Question: I'm using with . i need to add listener for summary row click event. Is there are any event for summary row click.
'''
Ext.create('Ext.grid.Panel', {
features:[
Ext.create('Ext.grid.feature.GroupingSummary',{
ftype: 'groupingsummary'
})
],
'''

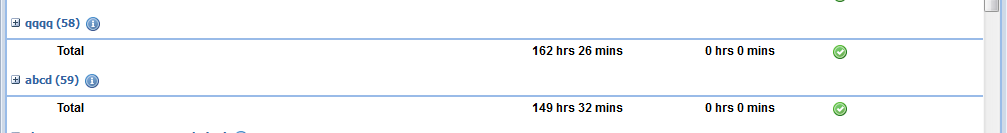
Answer: As far as I can tell, there's nothing built-in to do that. You will have to catch the click event on the summary element yourself. That remains relatively easy. Things get complicated if you need to know the group of the summary that has been clicked...
You can use the <URL> method of the feature. For that, you'll need to keep a reference to the grouping feature instance and, the joyful part, you'll have to find the group header element that matches the clicked summary element. To spice things up even a little more, the markup for group and summary elements seems to have changed drastically in Ext 4.2.
Here's the code of a listener (on the click event of summary element) which does all that.
'''
function(e, target) {
// Find group element (header), for the clicked summary
var groupEl;
if (Ext.getVersion().isLessThan('4.2')) {
// Life used to be easy with everything being a row
// in the table (actual rows, group headers,
// summary row)...
groupEl = Ext.fly(target).prev('.x-grid-group-hd');
} else {
// But from Ext4.2, everything became complicated.
// Group headers & summary row seem to be embedded
// in the next or previous regular row... Since I
// haven't entirely understood the logic behind, I
// cannot guarantee this will work with all possible
// cases...
var row = Ext.fly(target).up('.x-grid-row');
while (row && !groupEl) {
groupEl = row.down('.x-grid-group-hd');
row = row.prev('.x-grid-row');
}
}
// We can get the group name from the group element,
// but we need a reference to the grouping feature
// instance...
var groupName = groupingSummary.getGroupName(groupEl);
// Here you are...
console.log('Group clicked: ' + groupName);
}
'''
And here's a complete example, based on the grouping summary grid example from the doc.
'''
Ext.define('TestResult', {
extend: 'Ext.data.Model',
fields: ['student', 'subject', {
name: 'mark',
type: 'int'
}]
});
var groupingSummary = Ext.create('Ext.grid.feature.GroupingSummary', {
groupHeaderTpl: 'Subject: {name}',
ftype: 'groupingsummary'
});
Ext.create('Ext.grid.Panel', {
width: 200,
height: 240,
renderTo: document.body,
features: [groupingSummary],
store: {
model: 'TestResult',
groupField: 'subject',
data: [{
student: 'Student 1',
subject: 'Math',
mark: 84
},{
student: 'Student 1',
subject: 'Science',
mark: 72
},{
student: 'Student 2',
subject: 'Math',
mark: 96
},{
student: 'Student 2',
subject: 'Science',
mark: 68
}]
},
columns: [{
dataIndex: 'student',
text: 'Name',
summaryType: 'count',
summaryRenderer: function(value){
return Ext.String.format('{0} student{1}', value, value !== 1 ? 's' : '');
}
}, {
dataIndex: 'mark',
text: 'Mark',
summaryType: 'average'
}]
,listeners: {
click: {
element: 'body'
,delegate: '.x-grid-row-summary'
,fn: function(e, target) {
// Find group element (header), for the clicked summary
var groupEl;
if (Ext.getVersion().isLessThan('4.2')) {
// Life used to be easy with everything being a row
// in the table (actual rows, group headers,
// summary row)...
groupEl = Ext.fly(target).prev('.x-grid-group-hd');
} else {
// But from Ext4.2, everything became complicated.
// Group headers & summary row seem to be embedded
// in the next or previous regular row... Since I
// haven't entirely understood the logic behind, I
// cannot guarantee this will work with all possible
// cases...
var row = Ext.fly(target).up('.x-grid-row');
while (row && !groupEl) {
groupEl = row.down('.x-grid-group-hd');
row = row.prev('.x-grid-row');
}
}
// We can get the group name from the group element,
// but we need a reference to the grouping feature
// instance...
var groupName = groupingSummary.getGroupName(groupEl);
// Here you are...
console.log('Group clicked: ' + groupName);
}
}
}
});
'''
The goal of this answer is just to demonstrate the principles. You may want to organize this code in a better way... The cleanest would probably be to extend or override the 'GroupingSummary' class.